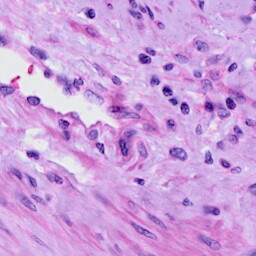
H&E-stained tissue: Cervix